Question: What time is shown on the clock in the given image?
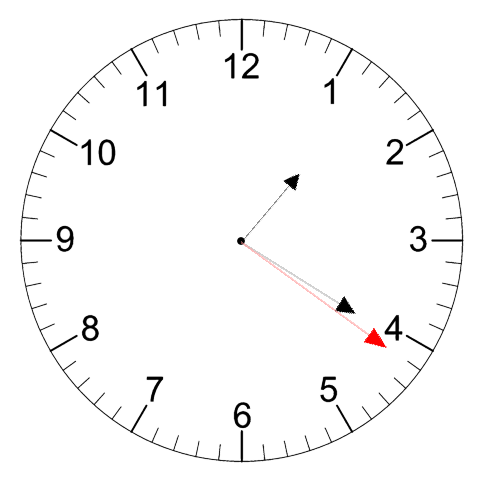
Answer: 01:20:21